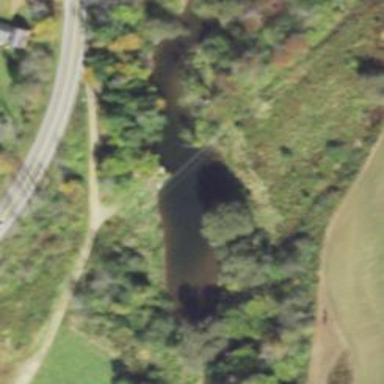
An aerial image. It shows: Bridge supported by abutments.